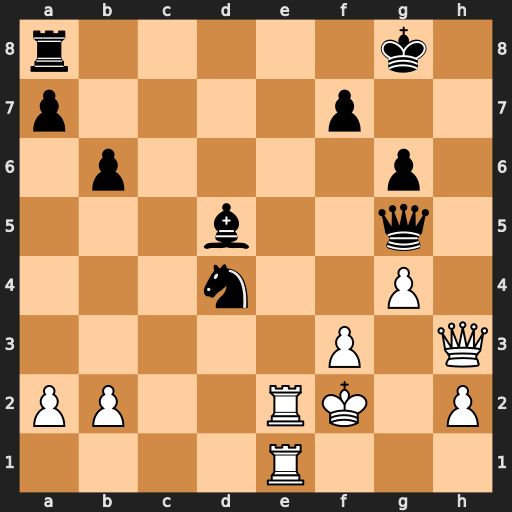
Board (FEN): r5k1/p4p2/1p4p1/3b2q1/3n2P1/5P1Q/PP2RK1P/4R3
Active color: w
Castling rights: -
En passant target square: -
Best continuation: Re8+ Rxe8 Rxe8+ Kg7 Qh8#